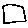
Label: square